Question: I am new in angularjs, so i try this script in 'Index.html' like this:
'''
<!DOCTYPE html>
<html lang="en" ng-app="DEMO">
<head>
<title></title>
</head>
<body>
<h1 ng-controller="HelloWorldCtrl">{{HelloMessage}}</h1>
<script src="angular.min.js"></script>
<script type="text/javascript">
function HelloWorldCtrl($scope) {
$scope.HelloMessage = "Hello Pejman";
}
</script>
</body>
</html>
'''
but when i run this, it show '{{HelloMessage}}' instead of 'Hello Pejman' , what is the problem?
EDIT : this is the tutorial:

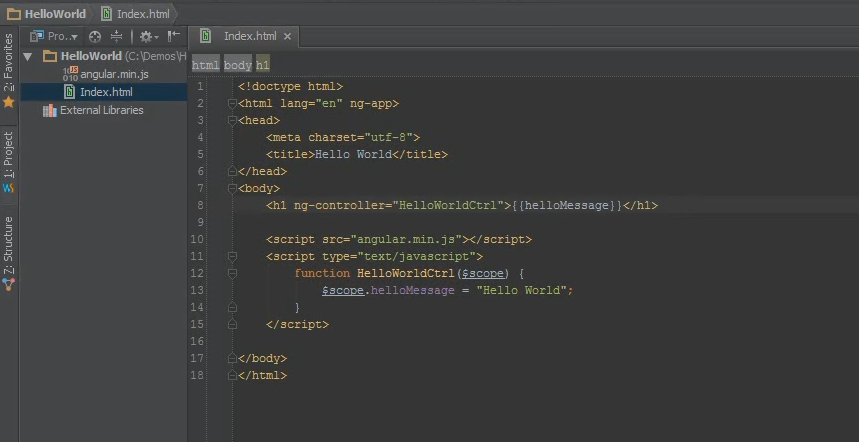
Answer: You did not bootstrap angular module, that is why your code doesnt work. You must call 'ng-app' in any HTML tag to notify Angular start in there. So all of the sub tags under the tag Angular declared will be able to use directives, scope, controller etc.
Please check here to understand how to create controller and use it : <URL>
Try this:
'''
<!DOCTYPE html>
<html lang="en">
<head>
<title>Hello World</title>
<script src="angular.min.js"></script>
</head>
<body>
<h1 ng-app="demo" ng-controller="HelloWorldCtrl">{{HelloMessage}}</h1>
<script type="text/javascript">
var app = angular.module('demo', []);
app.controller('HelloWorldCtrl', function($scope) {
$scope.HelloMessage = "Hello Pejman";
});
</script>
</body>
</html>
'''